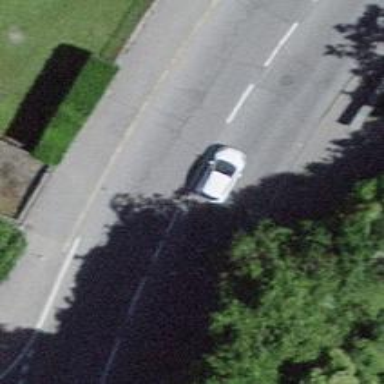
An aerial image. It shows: Secondary road with asphalt surface.